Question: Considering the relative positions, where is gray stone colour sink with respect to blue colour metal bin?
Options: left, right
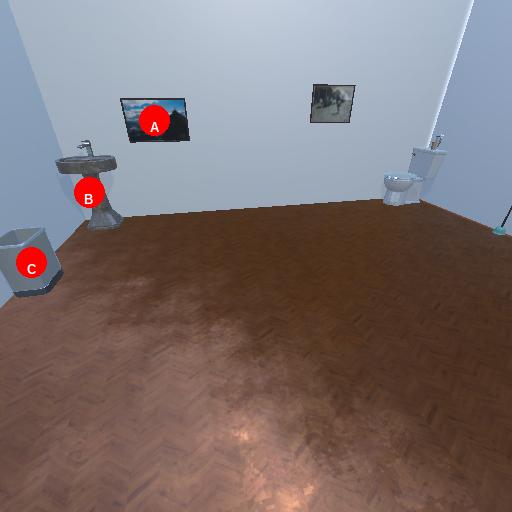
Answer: left